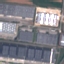
Land use / land cover: Industrial